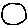
Label: circle